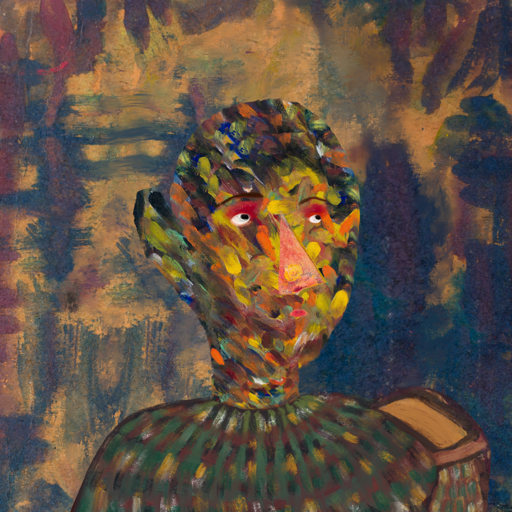
Background: InTheSun, Head And Neck Side: An_Impression, Face Side: Irani, Bust: After_Raid, Hair Side: Blank, Head Accessory: Blank, Second Necklace: Blank, Necklace: Blank, Baby: Blank